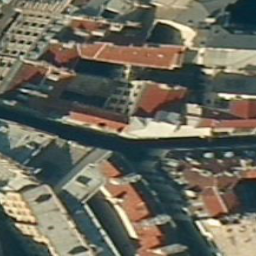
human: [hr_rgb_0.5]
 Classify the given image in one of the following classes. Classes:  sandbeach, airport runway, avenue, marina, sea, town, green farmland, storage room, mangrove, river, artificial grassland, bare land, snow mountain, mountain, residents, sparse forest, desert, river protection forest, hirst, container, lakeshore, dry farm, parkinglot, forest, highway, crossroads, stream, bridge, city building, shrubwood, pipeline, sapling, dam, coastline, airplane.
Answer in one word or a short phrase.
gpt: city building